Question:
I want to make horizontal ListBox with customized item template, so I make a basic template of it.
However, I couldn't find an example of binding 'things' to that WPF XAML, especially with ListBox filled with customized items.
I simply want to dynamically add/remove items in the ListBox with Image, Label, ComboBox with previously filled with number 1 to 10.
the ADD/REMOVE button will be placed outside WPF control, it means that the buttons will be on the Main Window Form.
Also, there are TextBox and picture selector in the Main Window Form so that I can change the text and image.
Below is code behind XAML :
'''
Public Class listSequence
Public Sub New()
InitializeComponent()
listbox.Items.Add("hi")
listbox.Items.Add("there")
End Sub
End Class
'''
Below is XAML :
'''
<ListBox Name="listbox" VerticalContentAlignment="Stretch" ScrollViewer.VerticalScrollBarVisibility="Disabled" ScrollViewer.HorizontalScrollBarVisibility="Auto" ScrollViewer.CanContentScroll="True" >
<ListBox.ItemsPanel>
<ItemsPanelTemplate>
<StackPanel Orientation="Horizontal" VerticalAlignment="Stretch" />
</ItemsPanelTemplate>
</ListBox.ItemsPanel>
<ListBox.ItemTemplate>
<DataTemplate>
<Border Padding="10" Margin="5" BorderThickness="1" BorderBrush="Aqua" CornerRadius="0" Width="120" VerticalAlignment="Stretch">
<StackPanel>
<Image />
<Label Content="{Binding}" />
<TextBlock Text="hi" />
<ComboBox x:Name="cboRepeat" ItemsSource="{Binding}" DisplayMemberPath="RepeatCounter" IsSynchronizedWithCurrentItem="True"/>
</StackPanel>
</Border>
</DataTemplate>
</ListBox.ItemTemplate>
</ListBox>
'''
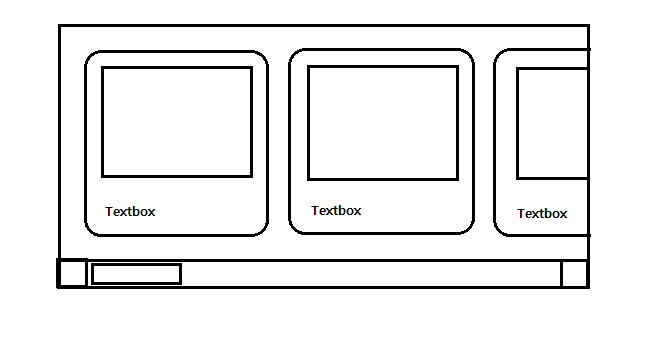
Answer: Let's say we have a basic class named 'Item':
'''
public class Item : INotifyPropertyChanged
{
public string Text { get; set; } // Implement INotifyPropertyChanged
public string ImagePath { get; set; } // properly on these properties
}
'''
And a collection of these in a view model:
'''
public ObservableCollection<Item> Items { get; set; }
'''
Now to display these items in the UI, we use a 'ListBox' and set the 'ItemsSource' property:
'''
<ListBox ItemsSource="{Binding Items}">
</ListBox>
'''
When it comes to defining the 'ListBox.ItemTemplate', you need to understand that this 'DataTemplate' will be applied to each item and that 'Item':
'''
<ListBox ItemsSource="{Binding Items}">
<ListBox.ItemTemplate>
<DataTemplate>
<StackPanel>
<Image ImageSource="{Binding ImagePath}" />
<TextBlock Text="{Binding Text}" />
</StackPanel>
</DataTemplate>
</ListBox.ItemTemplate>
</ListBox>
'''
Therefore, you can access the properties in the collection class as shown above. You can find out the full story by looking at the <URL> page on MSDN.